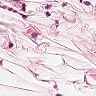
Metastatic tissue present: no